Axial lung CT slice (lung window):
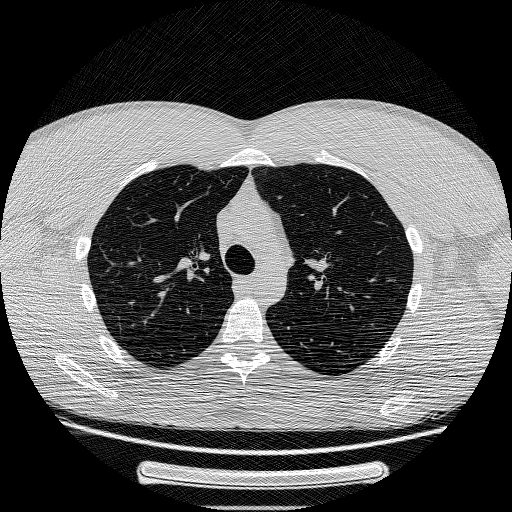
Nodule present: no